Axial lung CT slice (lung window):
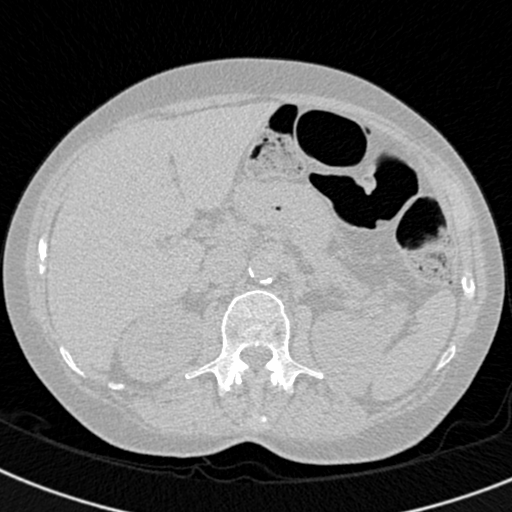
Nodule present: no